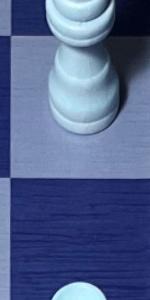
Label: Empty